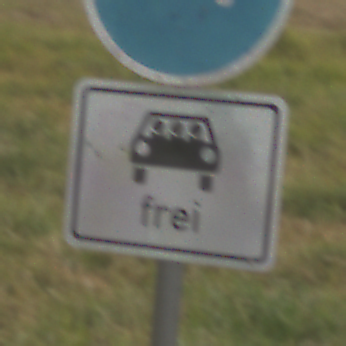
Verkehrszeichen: MehrfachbesetzePersonenkraftwagenFrei
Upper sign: Busssonderstreifen
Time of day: MorningAfternoon
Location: Outdoor (Nature)
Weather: Overcast
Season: NotSpecified
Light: Natural